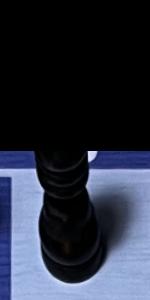
Label: Bishop_Black